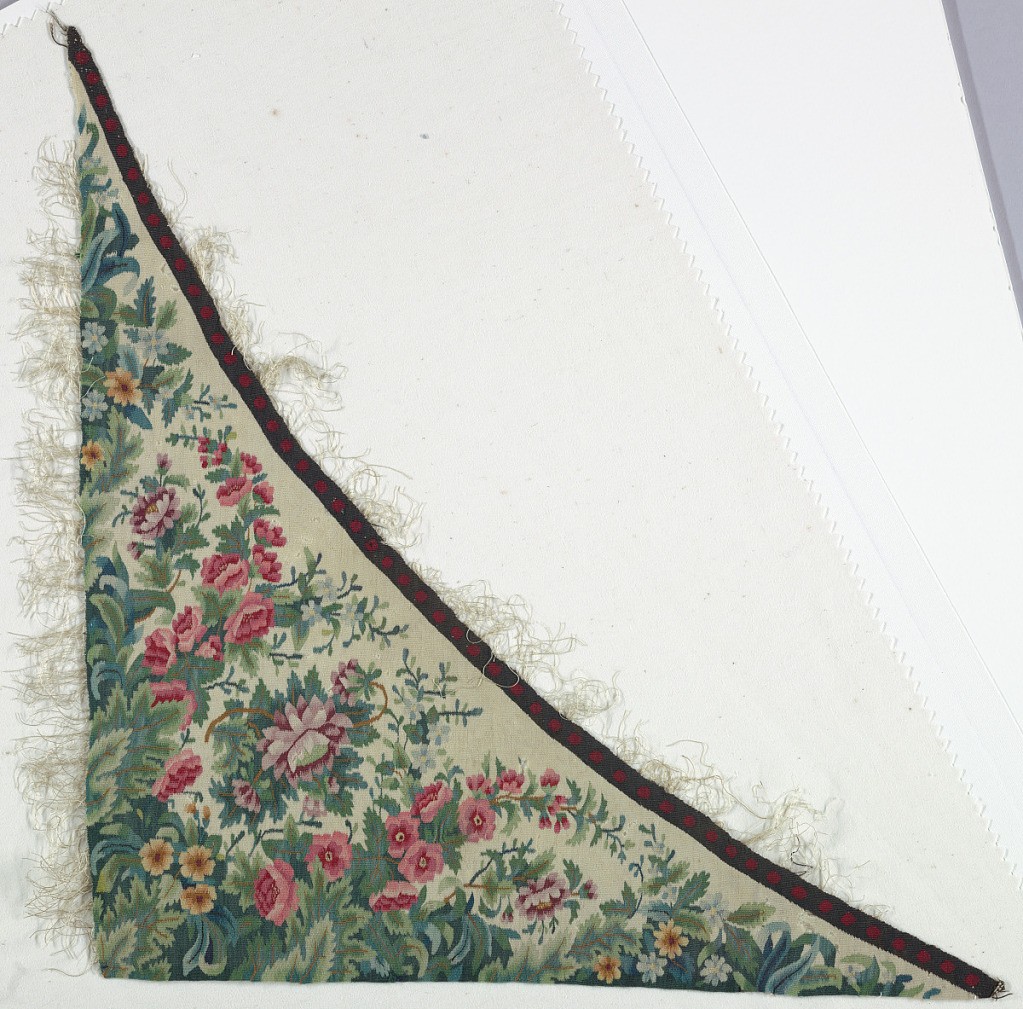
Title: Shawl fragment
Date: early 19th century
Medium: wool and silk Technique: tapestry weave
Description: Triangular-shaped fragment with a white ground and a multi-colored design of roses and foliate. Along the upper edge is a border of dark blue with red dots. White silk threads, part of the construction, extend on two sides.